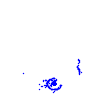
Particle: pion